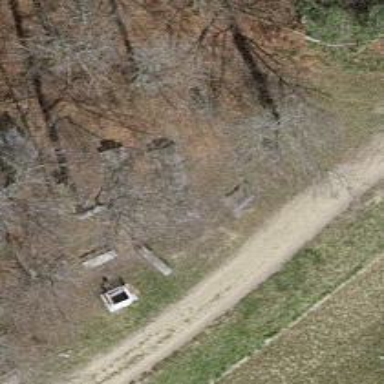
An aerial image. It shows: Picnic table located in leisure land area.